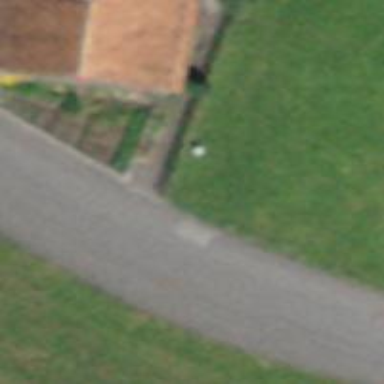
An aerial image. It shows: Post box.